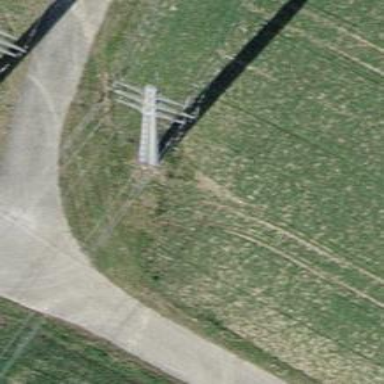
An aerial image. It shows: Three power lines with cables.